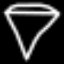
Label: diamond